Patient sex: M
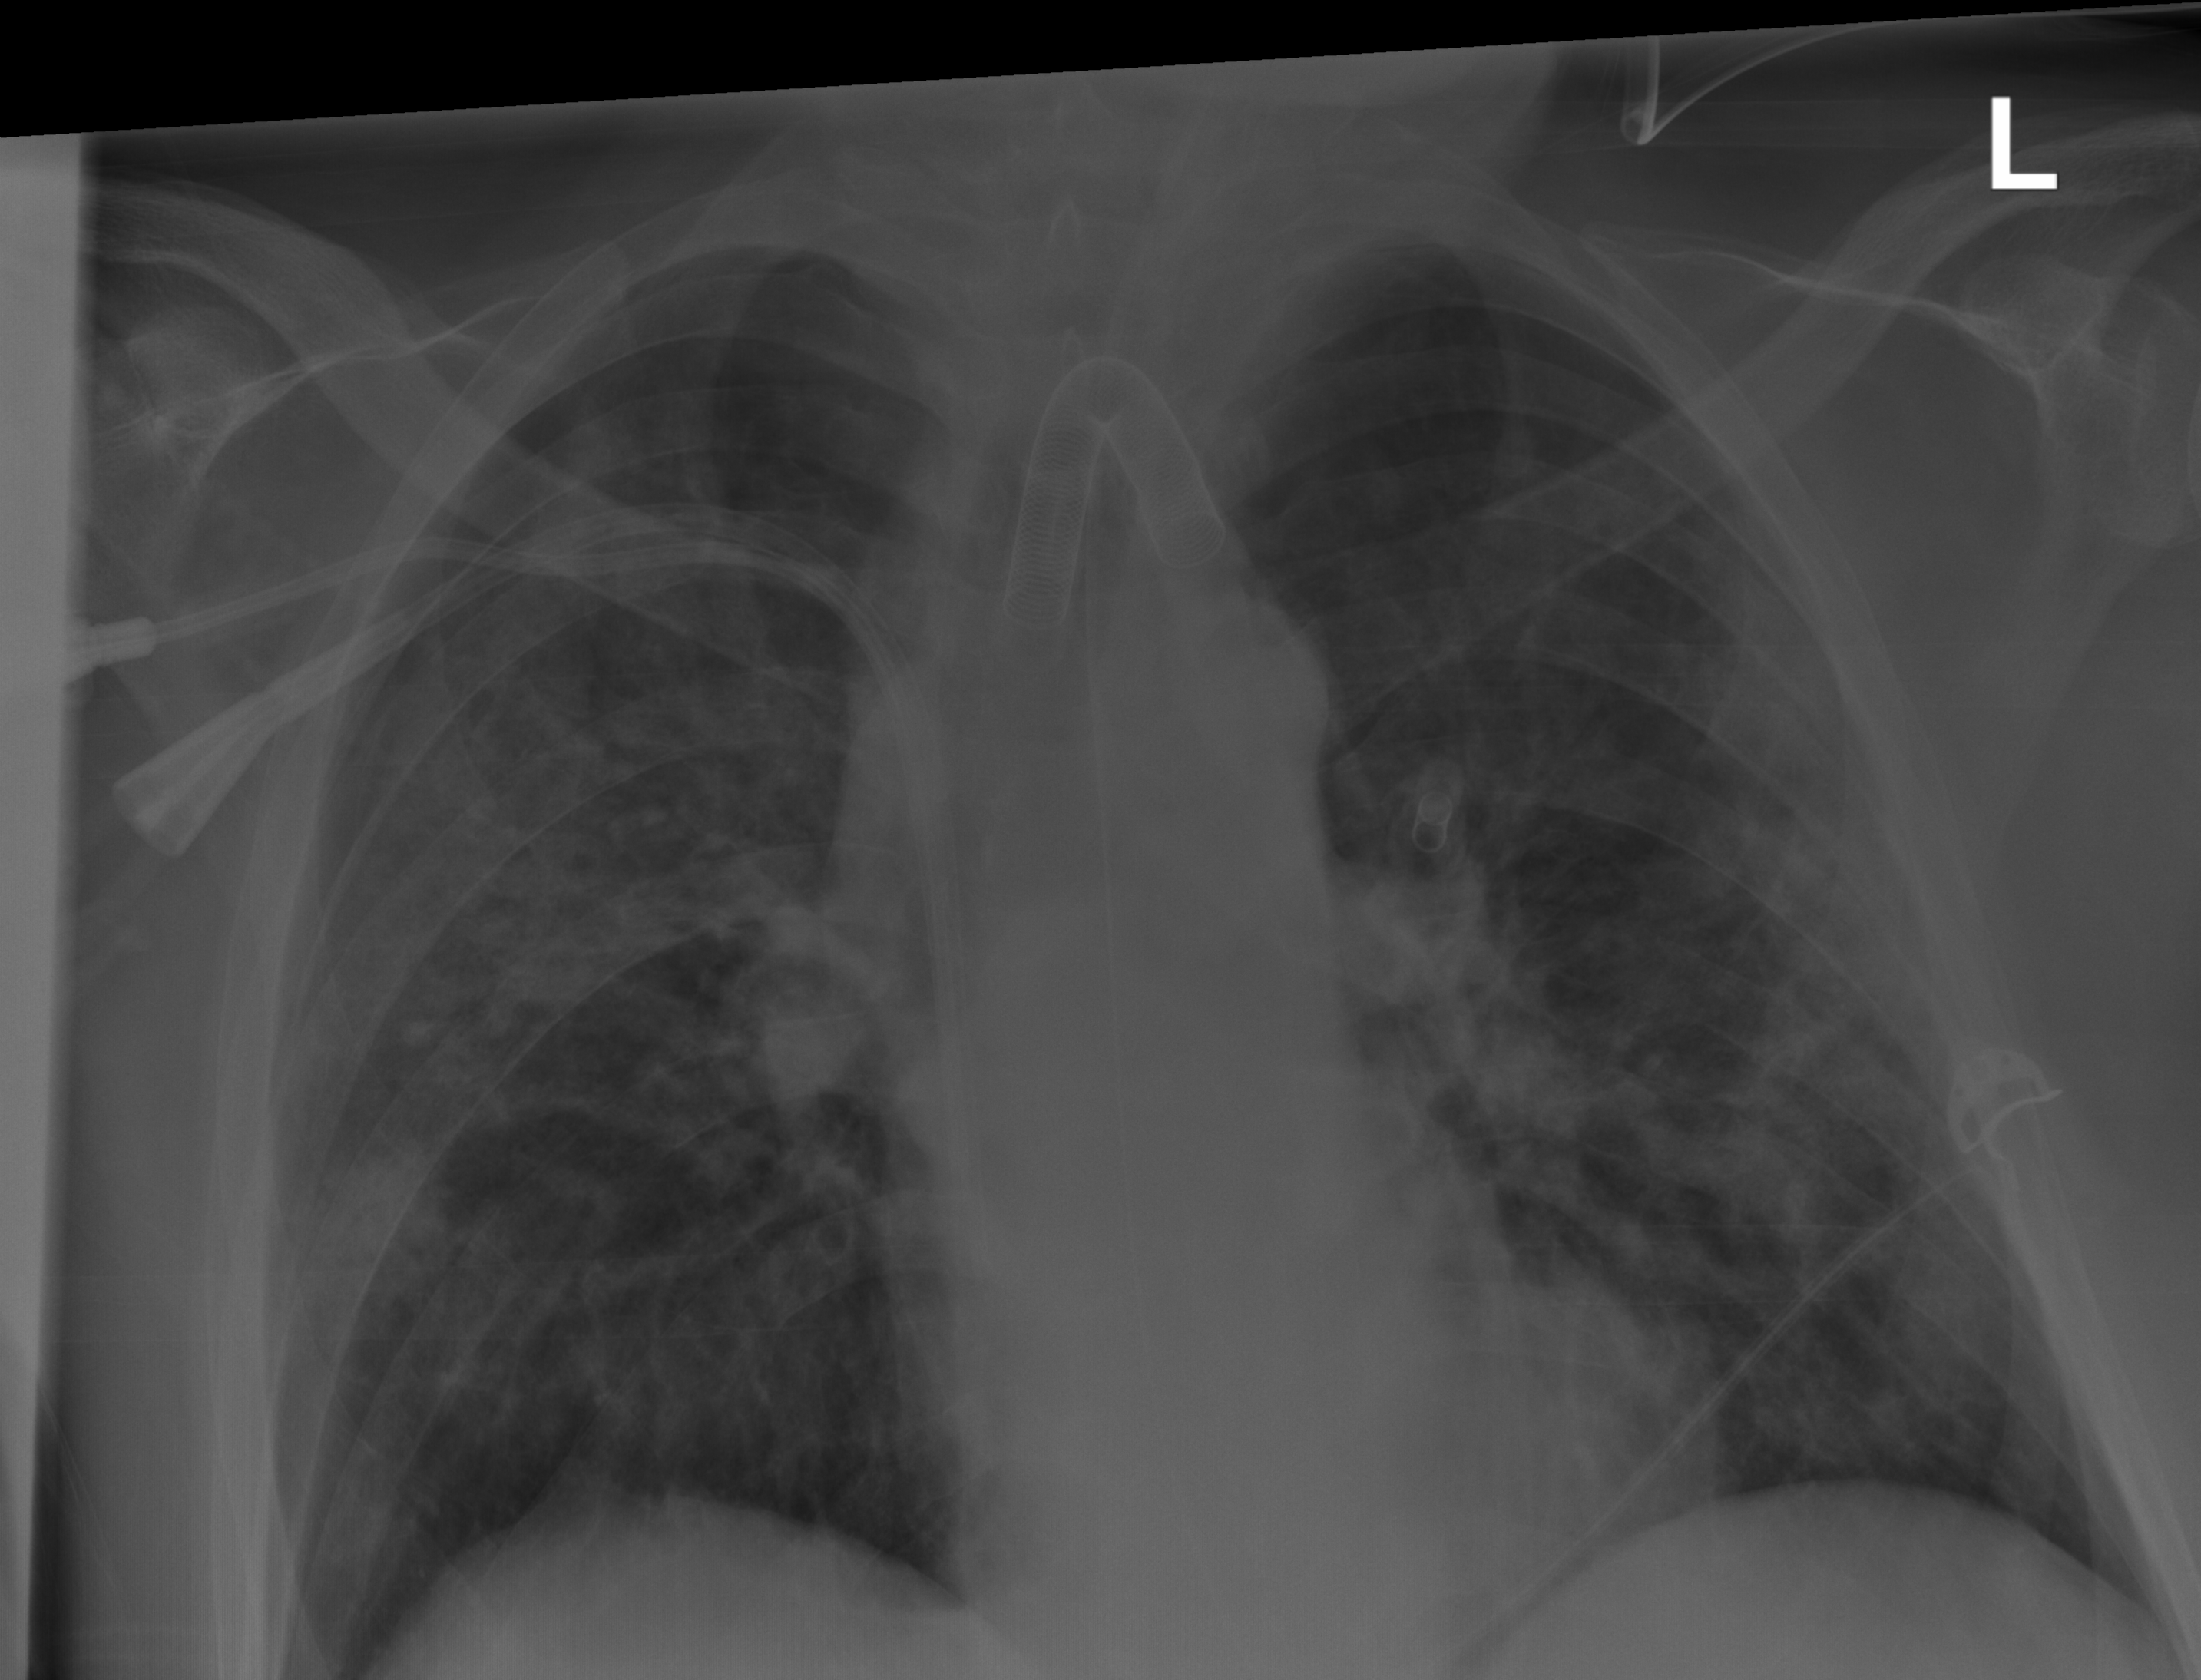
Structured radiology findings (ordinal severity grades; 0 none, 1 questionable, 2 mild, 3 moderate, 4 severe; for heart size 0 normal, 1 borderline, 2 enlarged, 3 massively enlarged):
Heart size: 0
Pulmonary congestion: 0
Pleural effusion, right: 0
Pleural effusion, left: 0
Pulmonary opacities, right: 3
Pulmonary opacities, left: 3
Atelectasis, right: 2
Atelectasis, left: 2